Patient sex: M
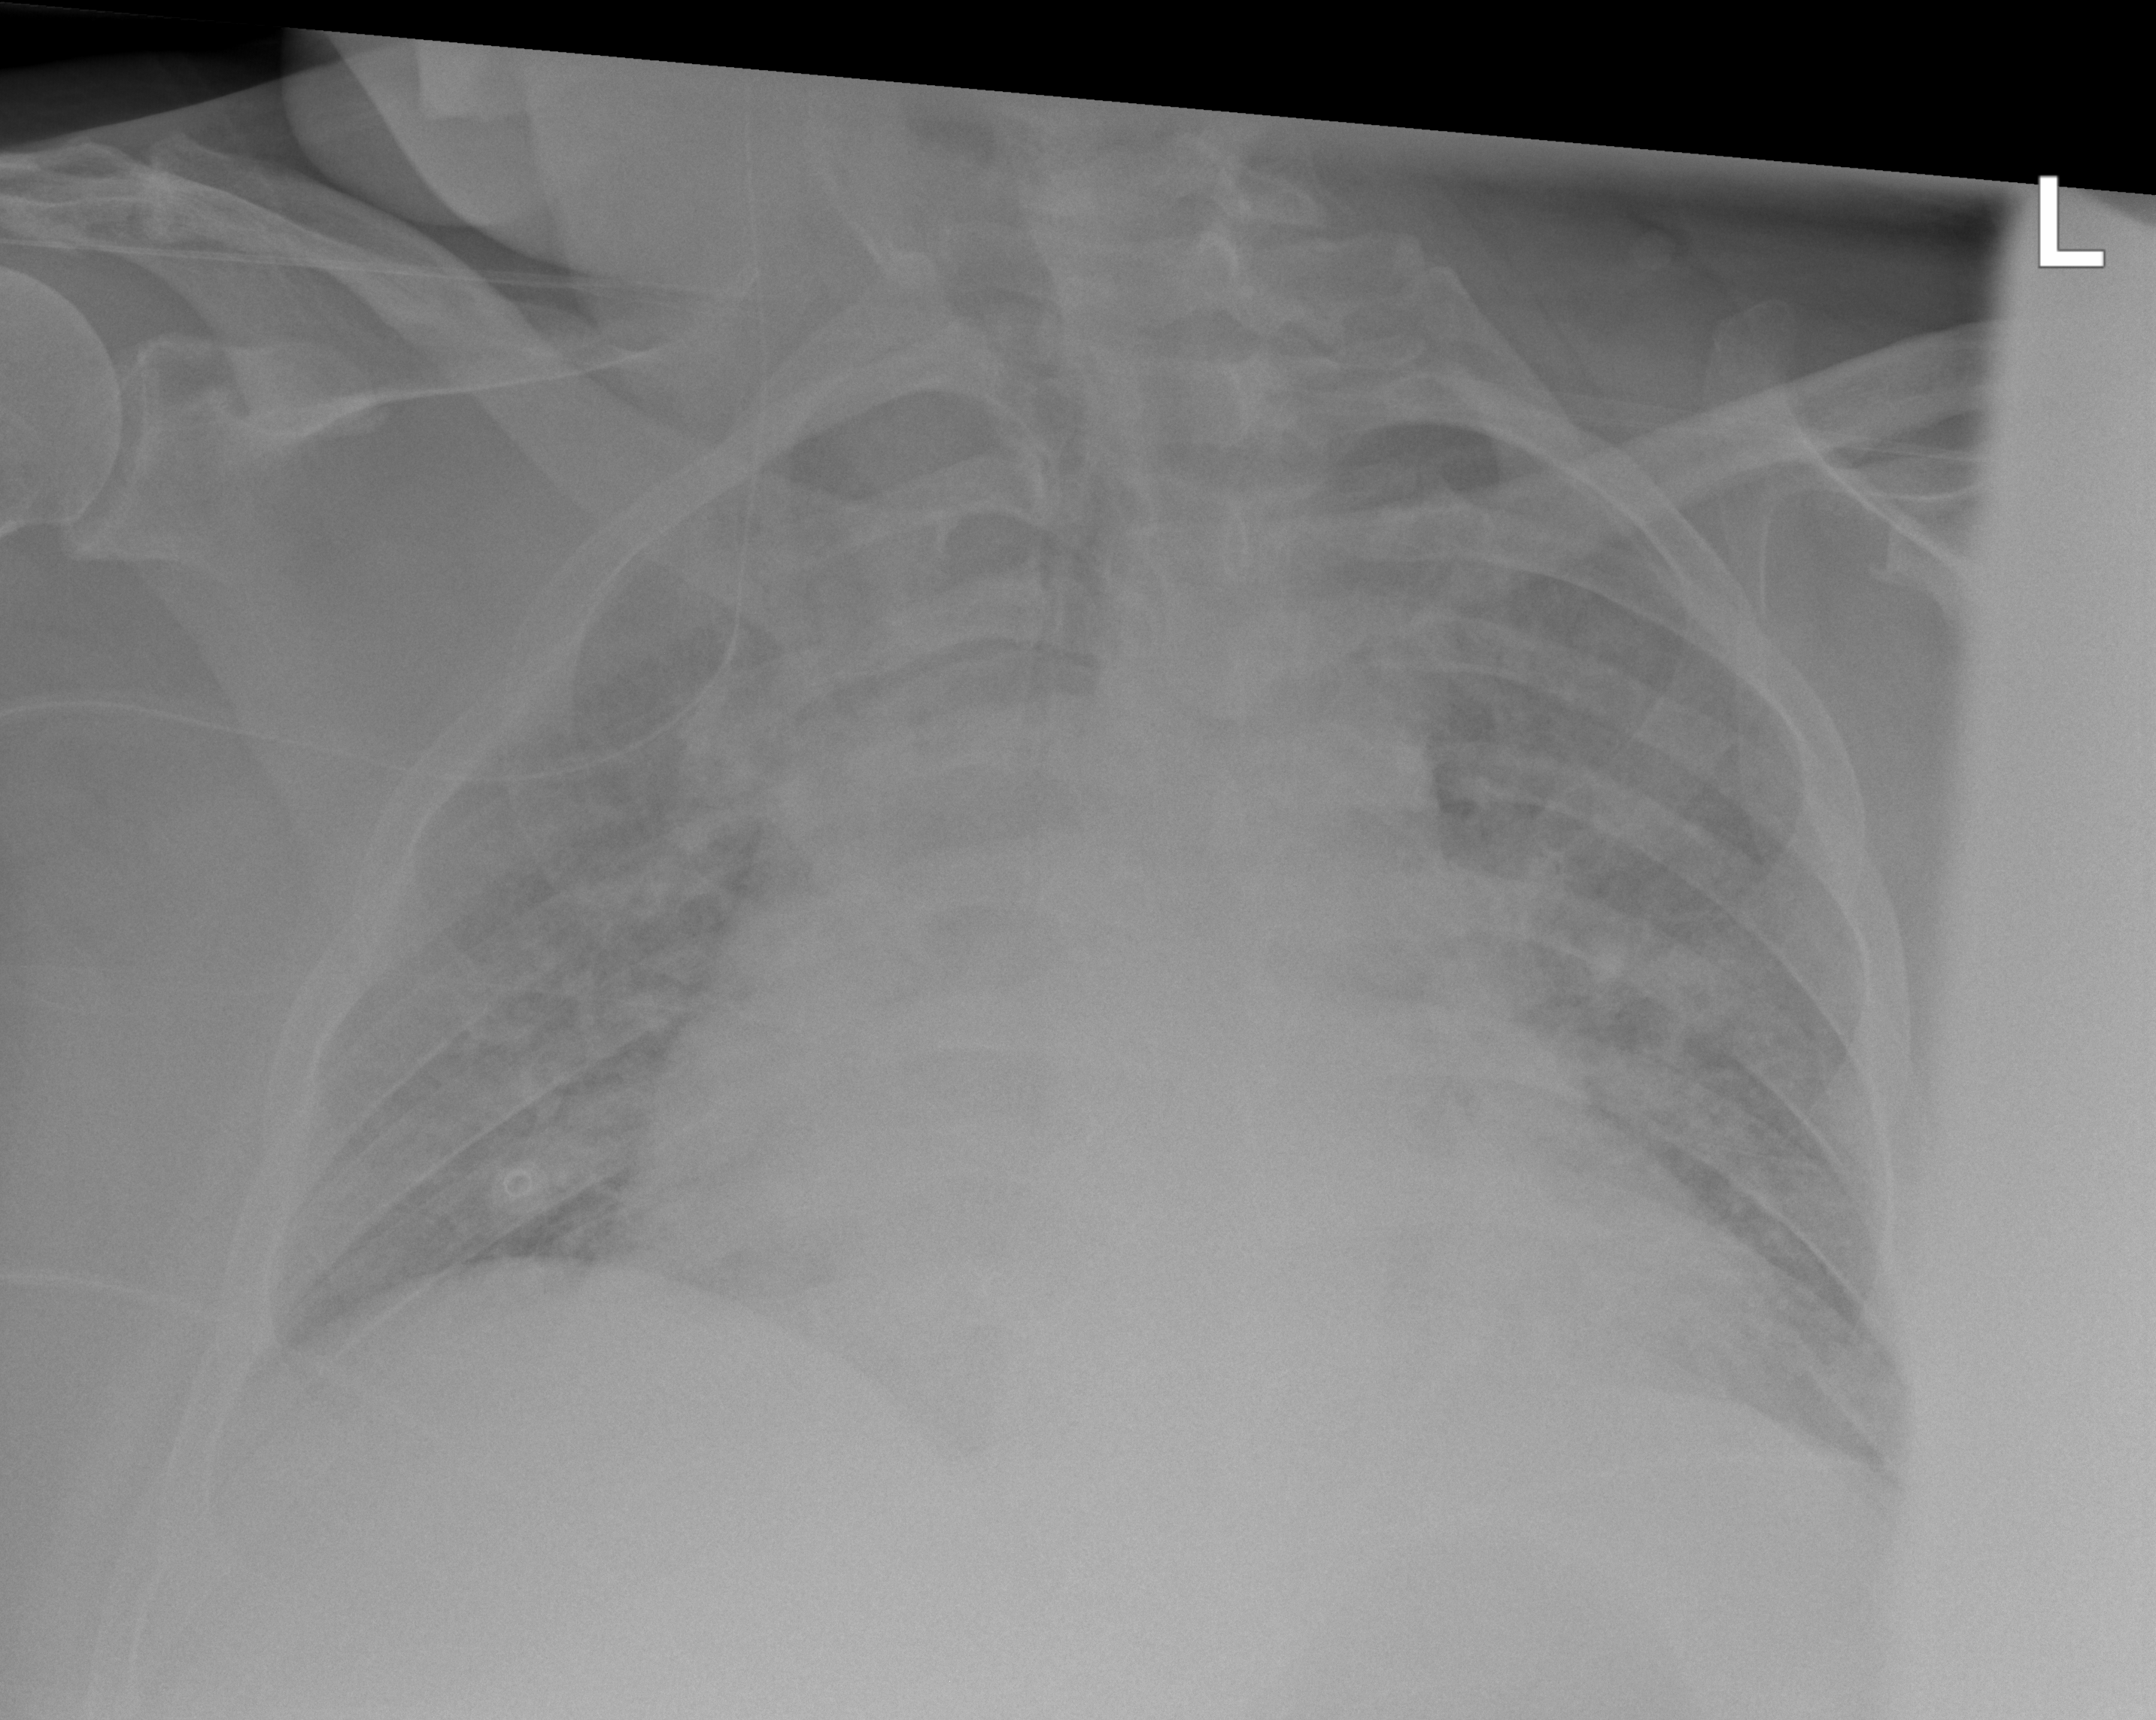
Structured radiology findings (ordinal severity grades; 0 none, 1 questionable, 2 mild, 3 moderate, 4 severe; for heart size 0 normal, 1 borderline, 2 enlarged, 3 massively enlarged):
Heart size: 2
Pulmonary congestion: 2
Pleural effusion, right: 1
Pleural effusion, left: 2
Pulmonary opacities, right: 2
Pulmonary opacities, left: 2
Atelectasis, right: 2
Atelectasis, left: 2